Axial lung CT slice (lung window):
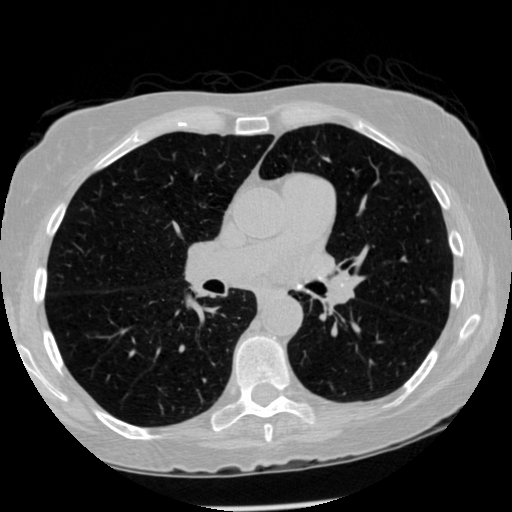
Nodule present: no